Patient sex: F
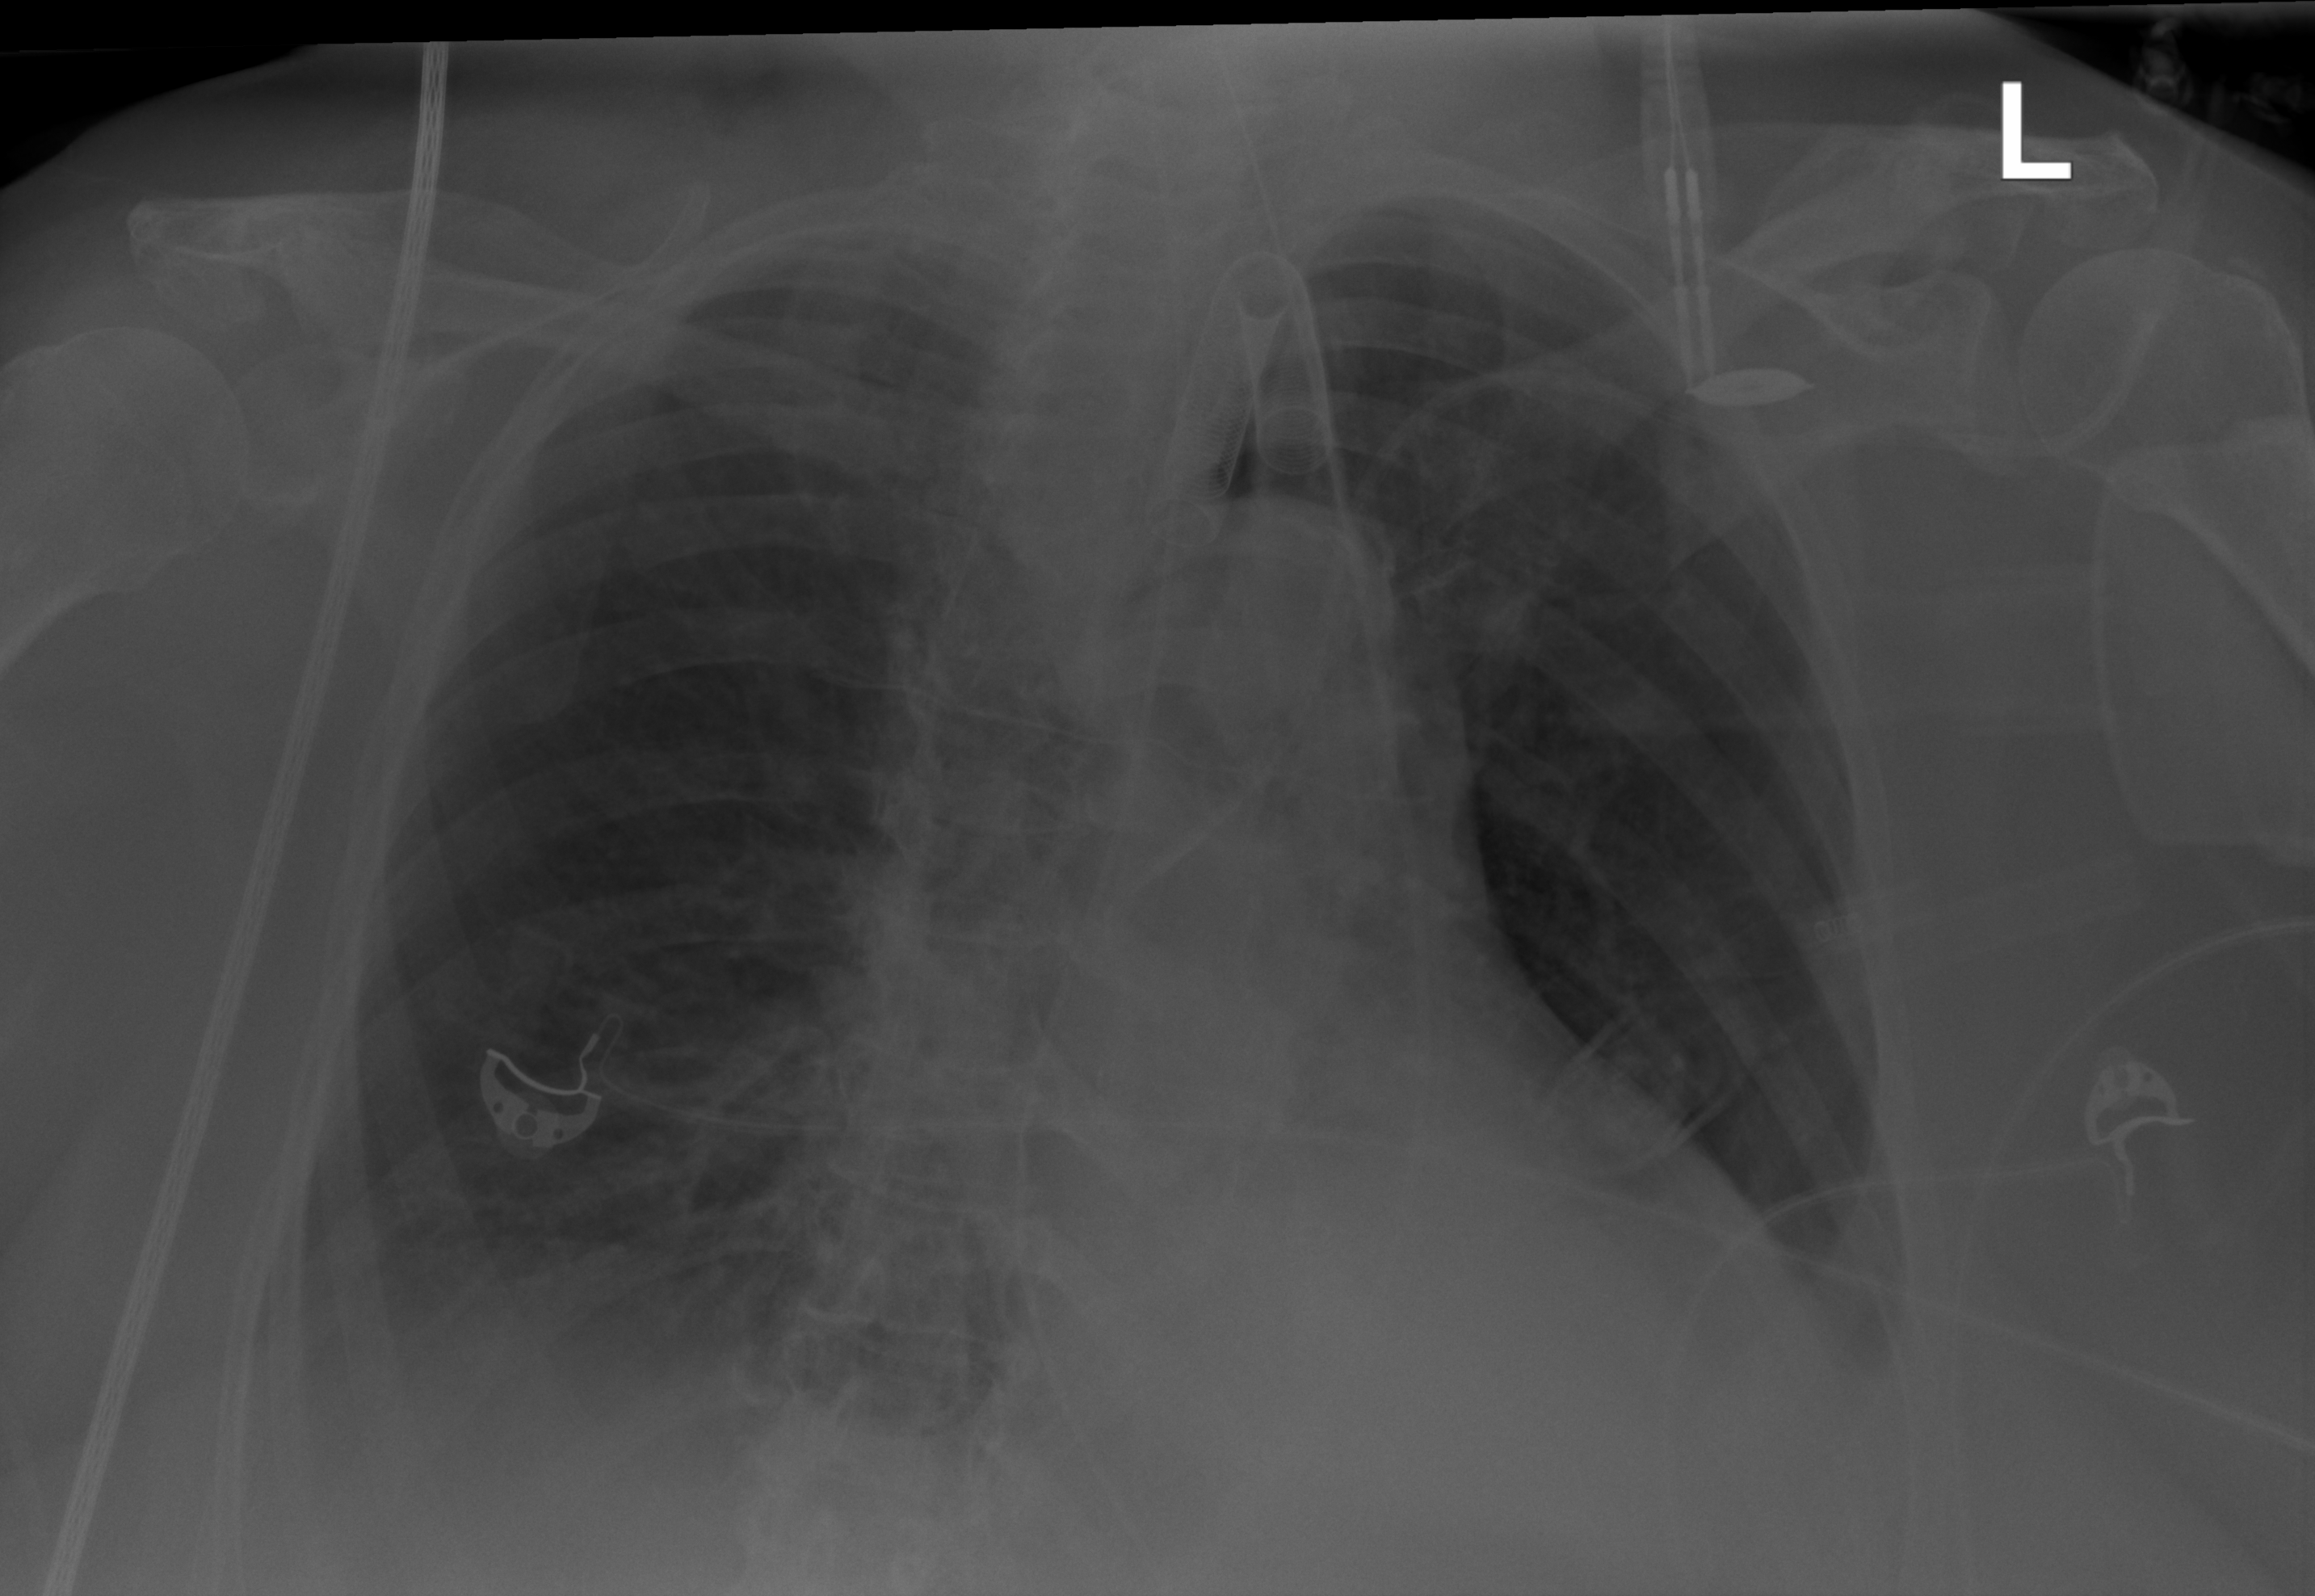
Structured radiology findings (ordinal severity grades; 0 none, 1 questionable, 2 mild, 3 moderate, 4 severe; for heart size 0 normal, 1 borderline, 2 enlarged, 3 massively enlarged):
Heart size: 1
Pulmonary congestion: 0
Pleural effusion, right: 2
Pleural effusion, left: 2
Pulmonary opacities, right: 0
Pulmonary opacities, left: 0
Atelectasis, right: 2
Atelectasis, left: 2